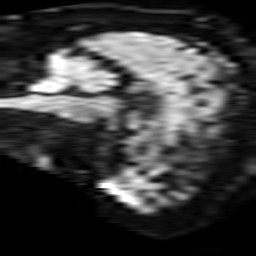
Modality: TRACE
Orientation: sagittal
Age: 59
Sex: male
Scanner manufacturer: philips
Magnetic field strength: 3 T
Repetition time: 4.09 s
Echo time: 0.06069 s